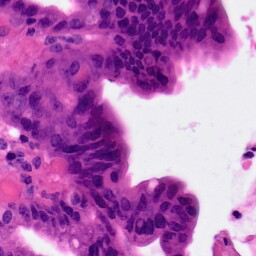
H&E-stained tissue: Pancreatic